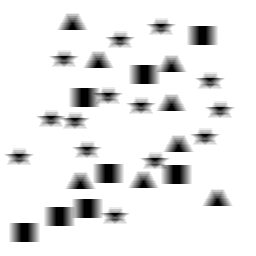
Squares: 8
Triangles: 8
Stars: 14
Total shapes: 30